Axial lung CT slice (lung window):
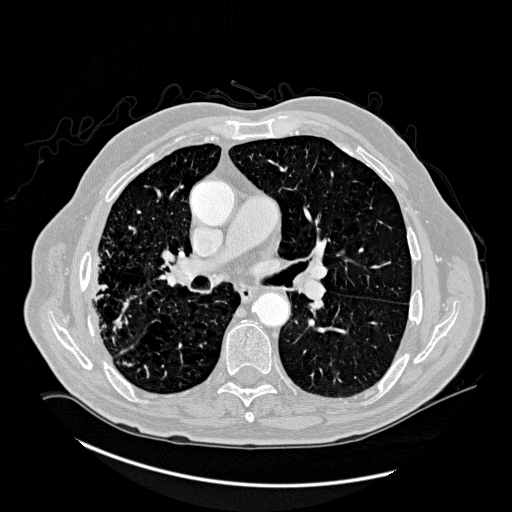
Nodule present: no